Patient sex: F
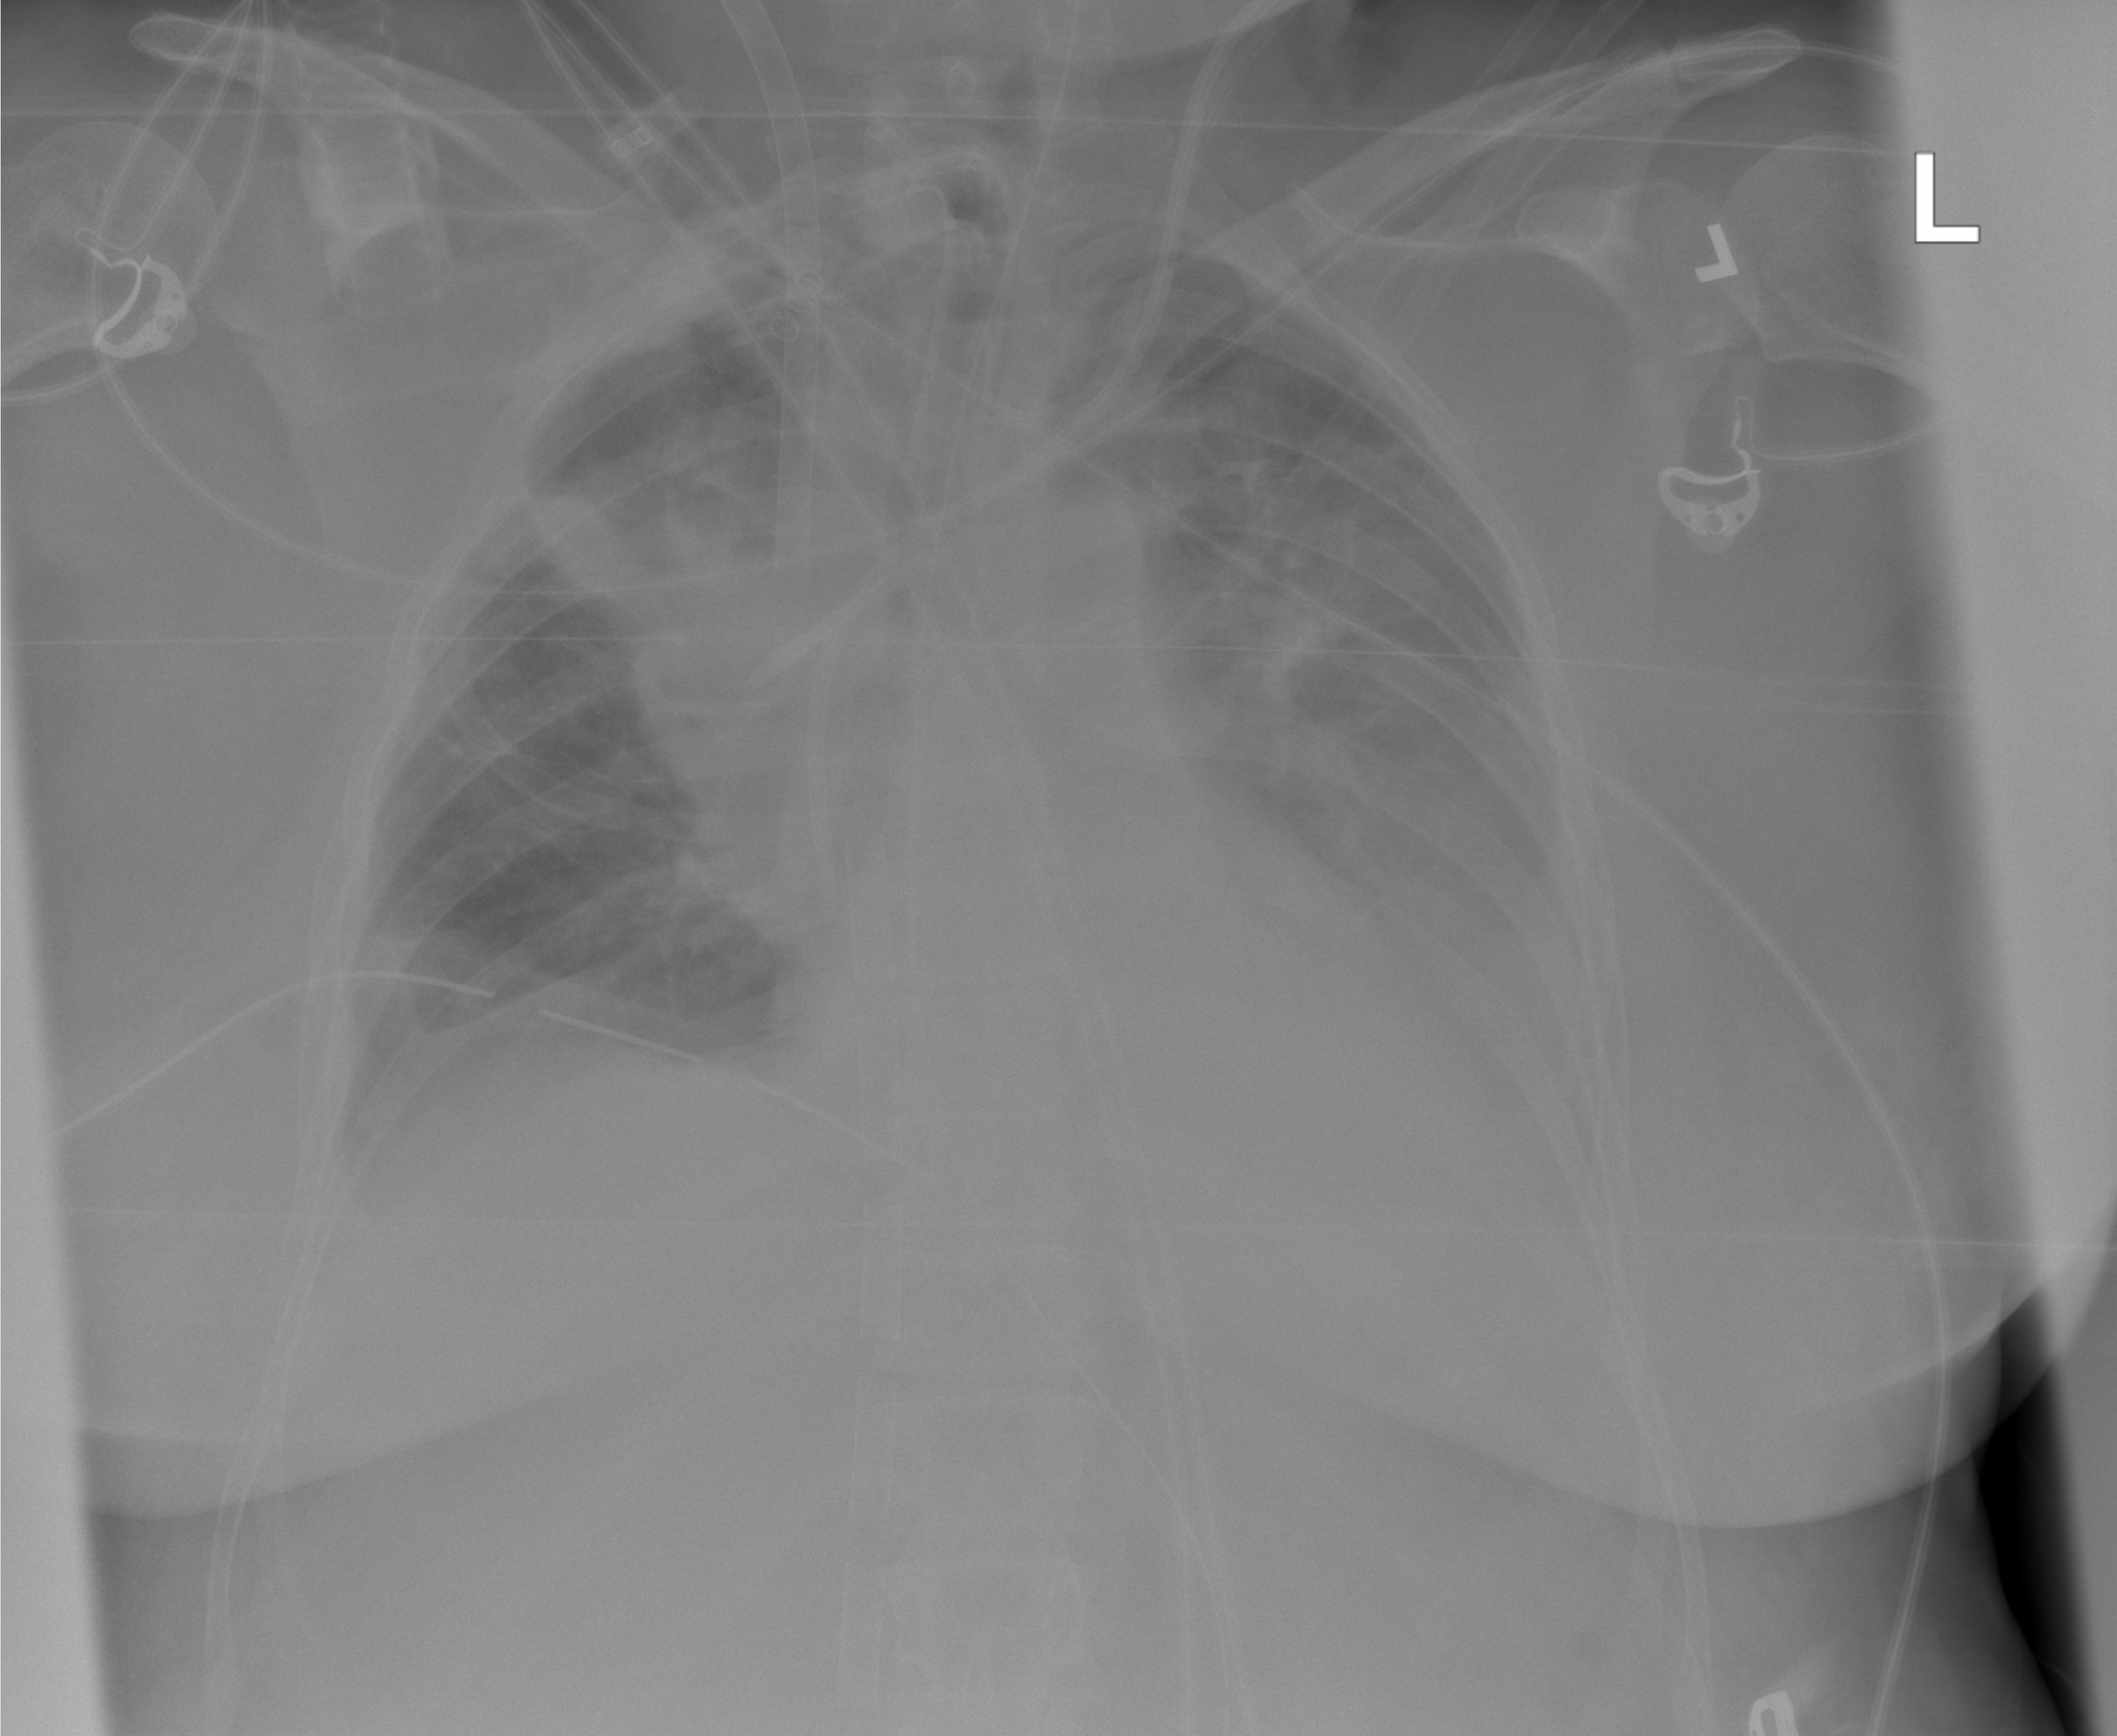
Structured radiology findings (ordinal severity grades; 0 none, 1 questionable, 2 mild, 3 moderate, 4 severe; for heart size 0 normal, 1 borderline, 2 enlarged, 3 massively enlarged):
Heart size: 0
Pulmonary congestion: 0
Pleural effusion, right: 2
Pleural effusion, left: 2
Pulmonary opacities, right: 2
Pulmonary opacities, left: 0
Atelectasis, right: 3
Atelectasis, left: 2